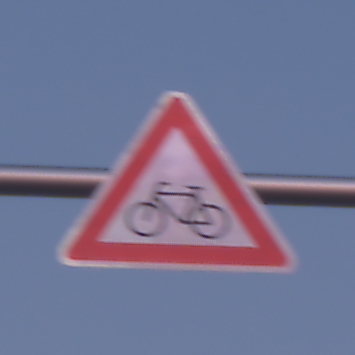
Verkehrszeichen: RadverkehrRechts
Umgebung: Outdoor, Nature
Tageszeit: SunriseSunset
Wetter: Clear
Licht: Natural
Jahreszeit: NotSpecified
Kontrast: LowContrast